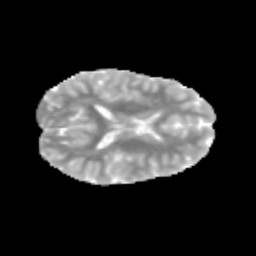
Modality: MD
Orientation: axial
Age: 10
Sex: female
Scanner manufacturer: siemens
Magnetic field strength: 3 T
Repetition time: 3.8 s
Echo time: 0.07 s